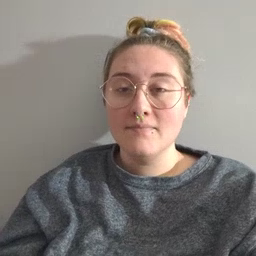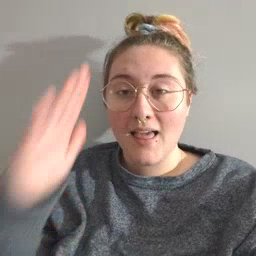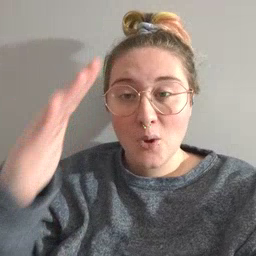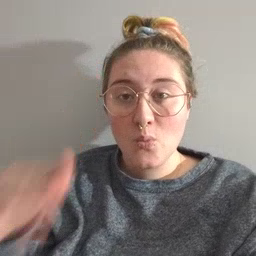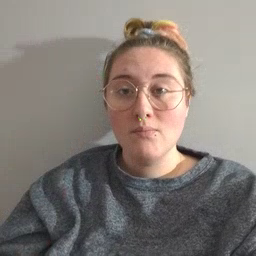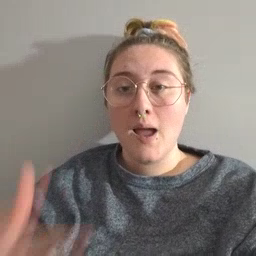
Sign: hello